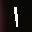
Label: 1